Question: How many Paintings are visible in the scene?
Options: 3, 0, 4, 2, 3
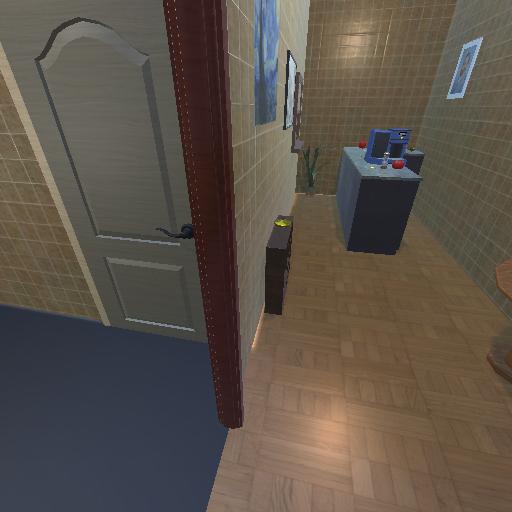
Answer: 3